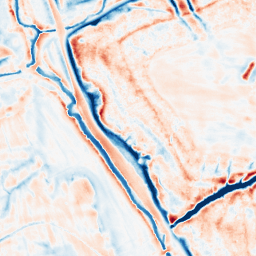
Category: edge_preserving
Decomposition family: bilateral
Decomposition parameters: d: 21
sigma_color: 100
sigma_space: 25
Upsampling method: cubic_mitchell
Upsampling parameters: scale: 4
Upsampling scale: 4